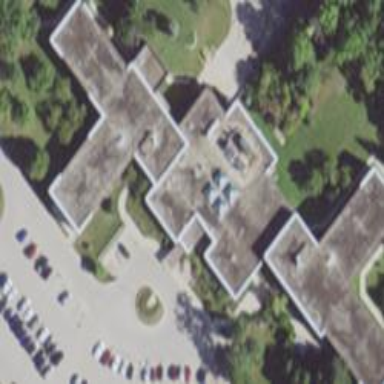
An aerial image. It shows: Nursing home building.